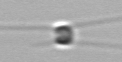
Label: Chaetoceros_similis